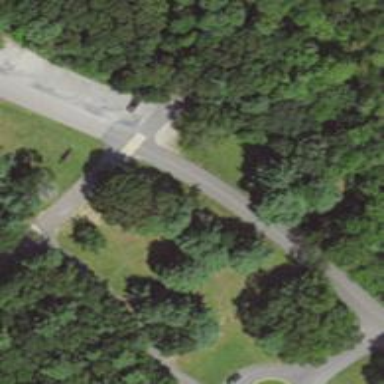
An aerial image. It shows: Marked crossing at junction.